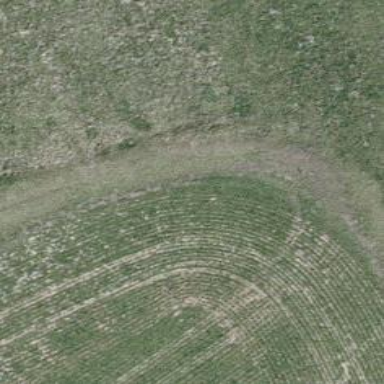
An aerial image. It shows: Grass track with grade5 tracktype.